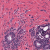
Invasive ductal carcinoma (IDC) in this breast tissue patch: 0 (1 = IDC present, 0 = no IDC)